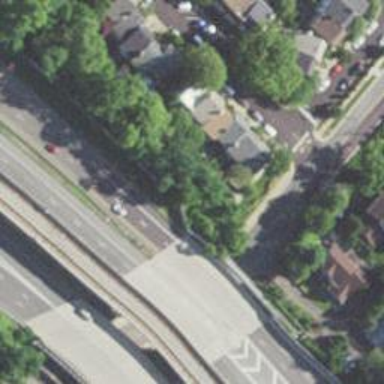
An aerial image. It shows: Motorway bridge.